Aerial crown-view tile of a tropical tree (Barro Colorado Island, Panama), acquired 20240813:
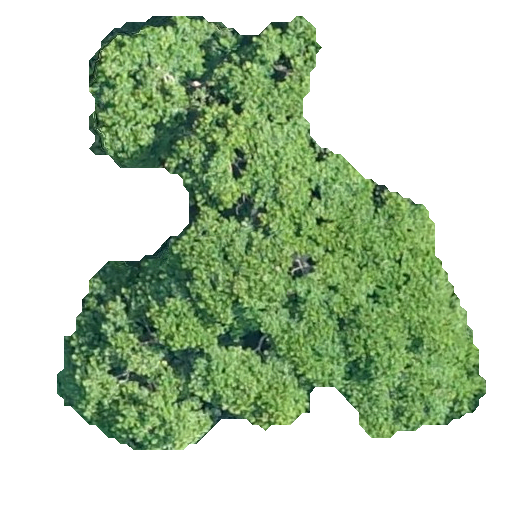
Species: Trattinnickia aspera
GBIF accepted scientific name: Trattinnickia aspera
Crown area: 177.368 m²